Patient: sex F, age 89
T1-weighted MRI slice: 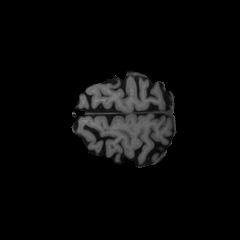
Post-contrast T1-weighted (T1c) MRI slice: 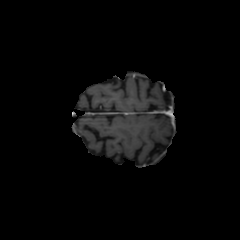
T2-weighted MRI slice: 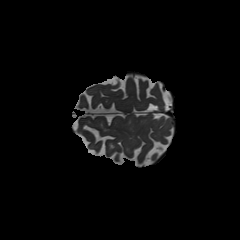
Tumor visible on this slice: no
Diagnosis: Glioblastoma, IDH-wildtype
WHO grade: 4